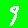
Digit: 9